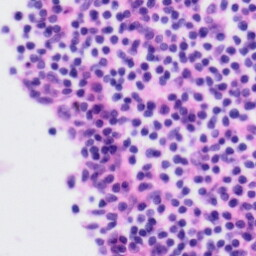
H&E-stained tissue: Tonsil